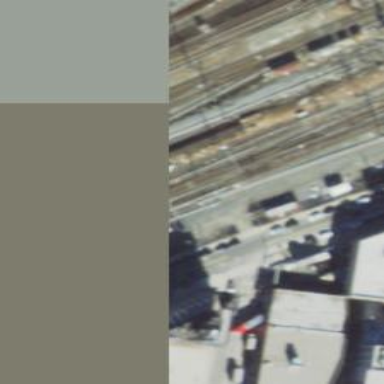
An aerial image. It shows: Railway signal.